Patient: sex F, age 60
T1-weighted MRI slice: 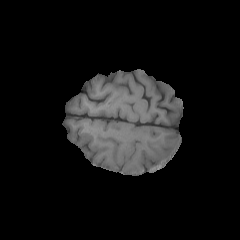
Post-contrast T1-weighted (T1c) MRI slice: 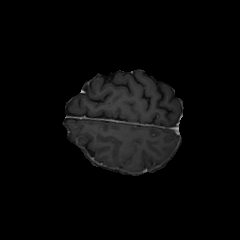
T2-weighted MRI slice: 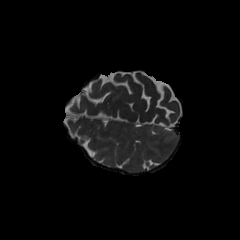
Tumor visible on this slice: no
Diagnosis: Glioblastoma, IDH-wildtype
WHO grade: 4